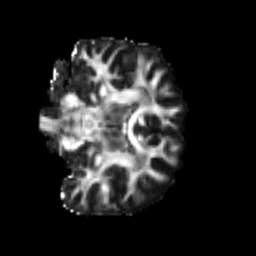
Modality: FA
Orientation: coronal
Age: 42
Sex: male
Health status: healthy
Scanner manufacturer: siemens
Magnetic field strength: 3 T
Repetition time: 3.6 s
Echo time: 0.092 s